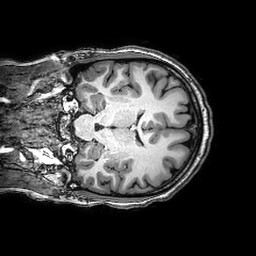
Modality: T1w
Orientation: coronal
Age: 21
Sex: female
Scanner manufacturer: philips
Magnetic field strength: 3 T
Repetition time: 0.008322 s
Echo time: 0.00382 s